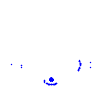
Particle: pion